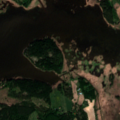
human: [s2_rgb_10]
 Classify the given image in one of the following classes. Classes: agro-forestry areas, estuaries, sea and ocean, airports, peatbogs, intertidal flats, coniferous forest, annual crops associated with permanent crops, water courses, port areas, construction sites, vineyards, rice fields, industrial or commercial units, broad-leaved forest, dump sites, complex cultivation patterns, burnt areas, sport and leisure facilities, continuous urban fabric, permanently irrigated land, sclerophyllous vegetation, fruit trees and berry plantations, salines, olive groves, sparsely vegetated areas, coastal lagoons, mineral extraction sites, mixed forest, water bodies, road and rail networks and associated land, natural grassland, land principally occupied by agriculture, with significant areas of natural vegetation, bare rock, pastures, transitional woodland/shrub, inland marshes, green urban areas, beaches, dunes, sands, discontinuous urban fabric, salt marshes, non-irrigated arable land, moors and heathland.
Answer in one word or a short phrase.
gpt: land principally occupied by agriculture, with significant areas of natural vegetation, broad-leaved forest, coniferous forest, mixed forest, salt marshes, sea and ocean